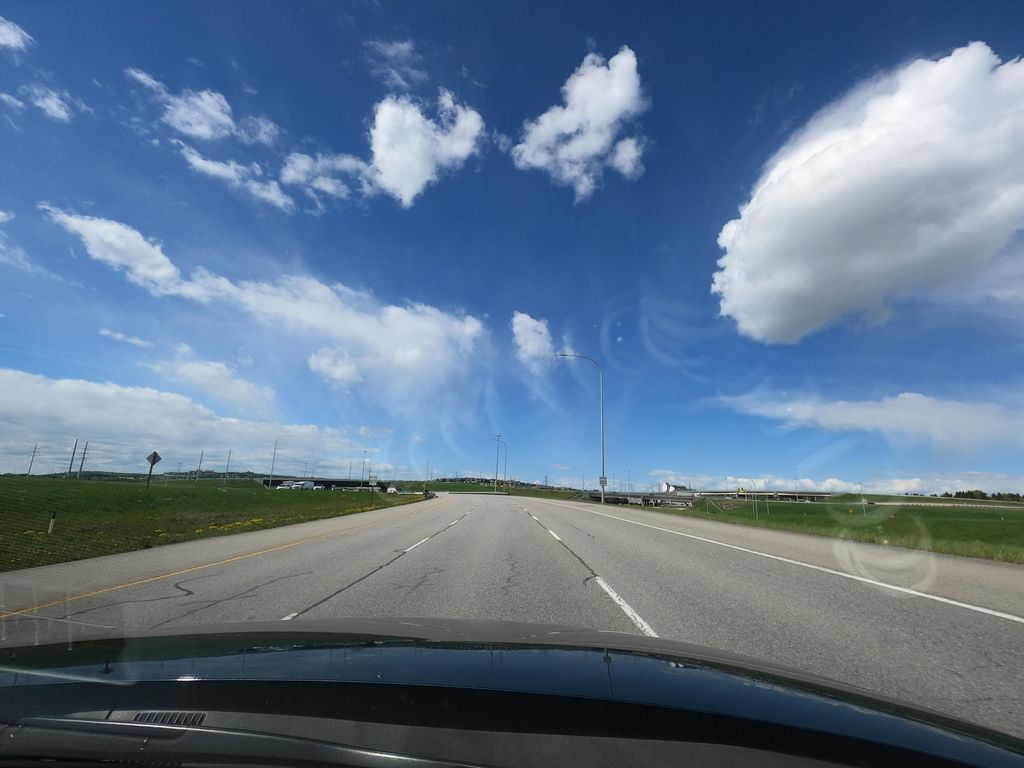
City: calgary